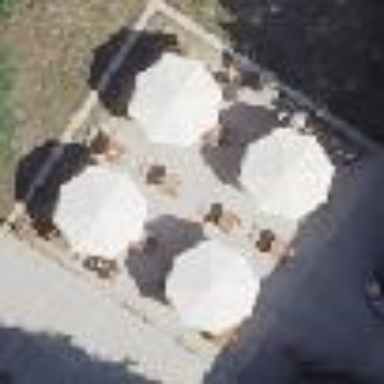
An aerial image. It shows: Outdoor seating area for leisure land.